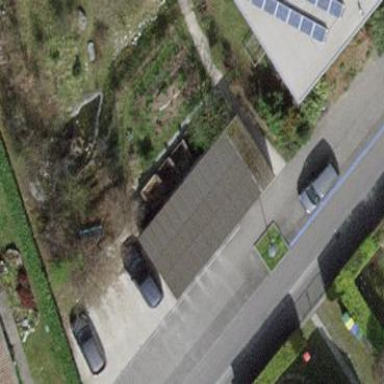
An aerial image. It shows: View of roof of building.